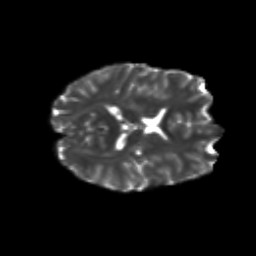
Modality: T2w
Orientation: axial
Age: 21
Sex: male
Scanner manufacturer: siemens
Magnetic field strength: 3 T
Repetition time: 3.5 s
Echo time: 0.113 s